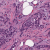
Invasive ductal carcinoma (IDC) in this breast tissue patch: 1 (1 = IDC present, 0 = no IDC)